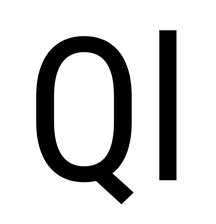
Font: Roboto_Condensed_Regular